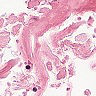
Metastatic tissue present: no